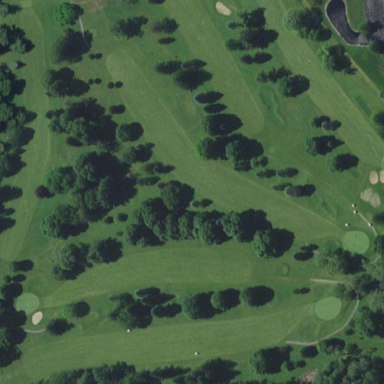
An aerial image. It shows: Rough golf area within woodland setting.